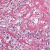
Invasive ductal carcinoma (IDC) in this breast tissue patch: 1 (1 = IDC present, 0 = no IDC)